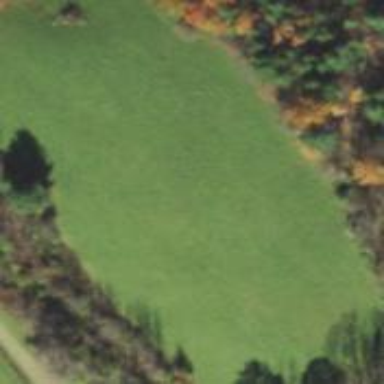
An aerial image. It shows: Area covered with grass.